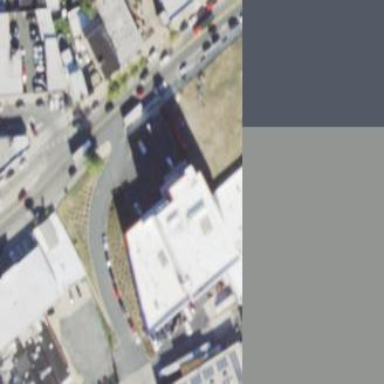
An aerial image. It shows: Part of building.